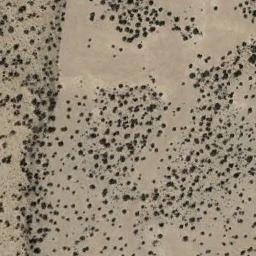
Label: chaparral